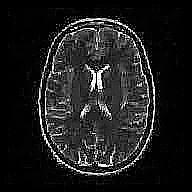
Label: notumor